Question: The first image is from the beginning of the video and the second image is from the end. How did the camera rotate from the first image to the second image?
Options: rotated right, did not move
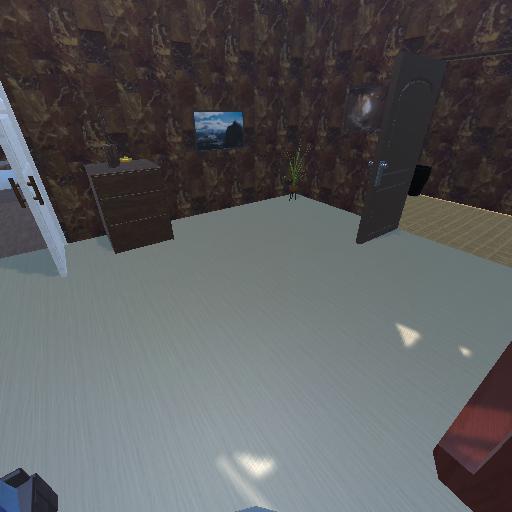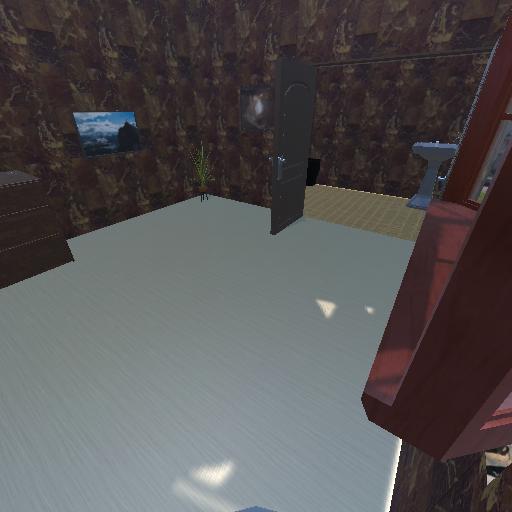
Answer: rotated right